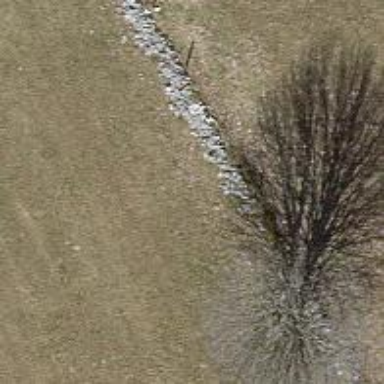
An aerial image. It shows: Dry stone wall barrier.